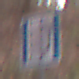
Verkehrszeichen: NothalteUndPannenbucht
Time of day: Midday
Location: Outdoor (Nature)
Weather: Overcast
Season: Autumn
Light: Natural